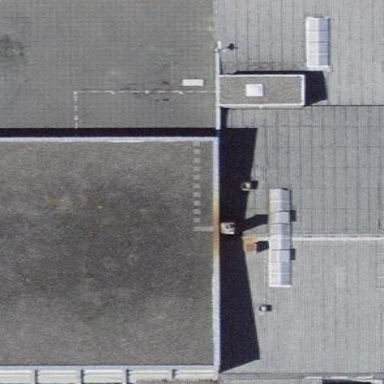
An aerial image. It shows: Industrial building.